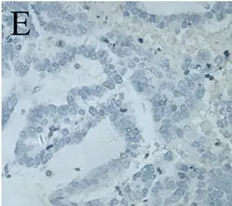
(E) Immunostaining for NapsinA showing a negative reaction (200x).
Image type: pathology (immunostaining)